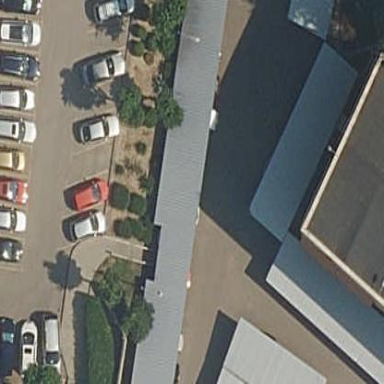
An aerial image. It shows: View of roof of building.